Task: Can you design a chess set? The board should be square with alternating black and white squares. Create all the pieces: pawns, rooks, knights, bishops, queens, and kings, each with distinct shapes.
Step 5323:
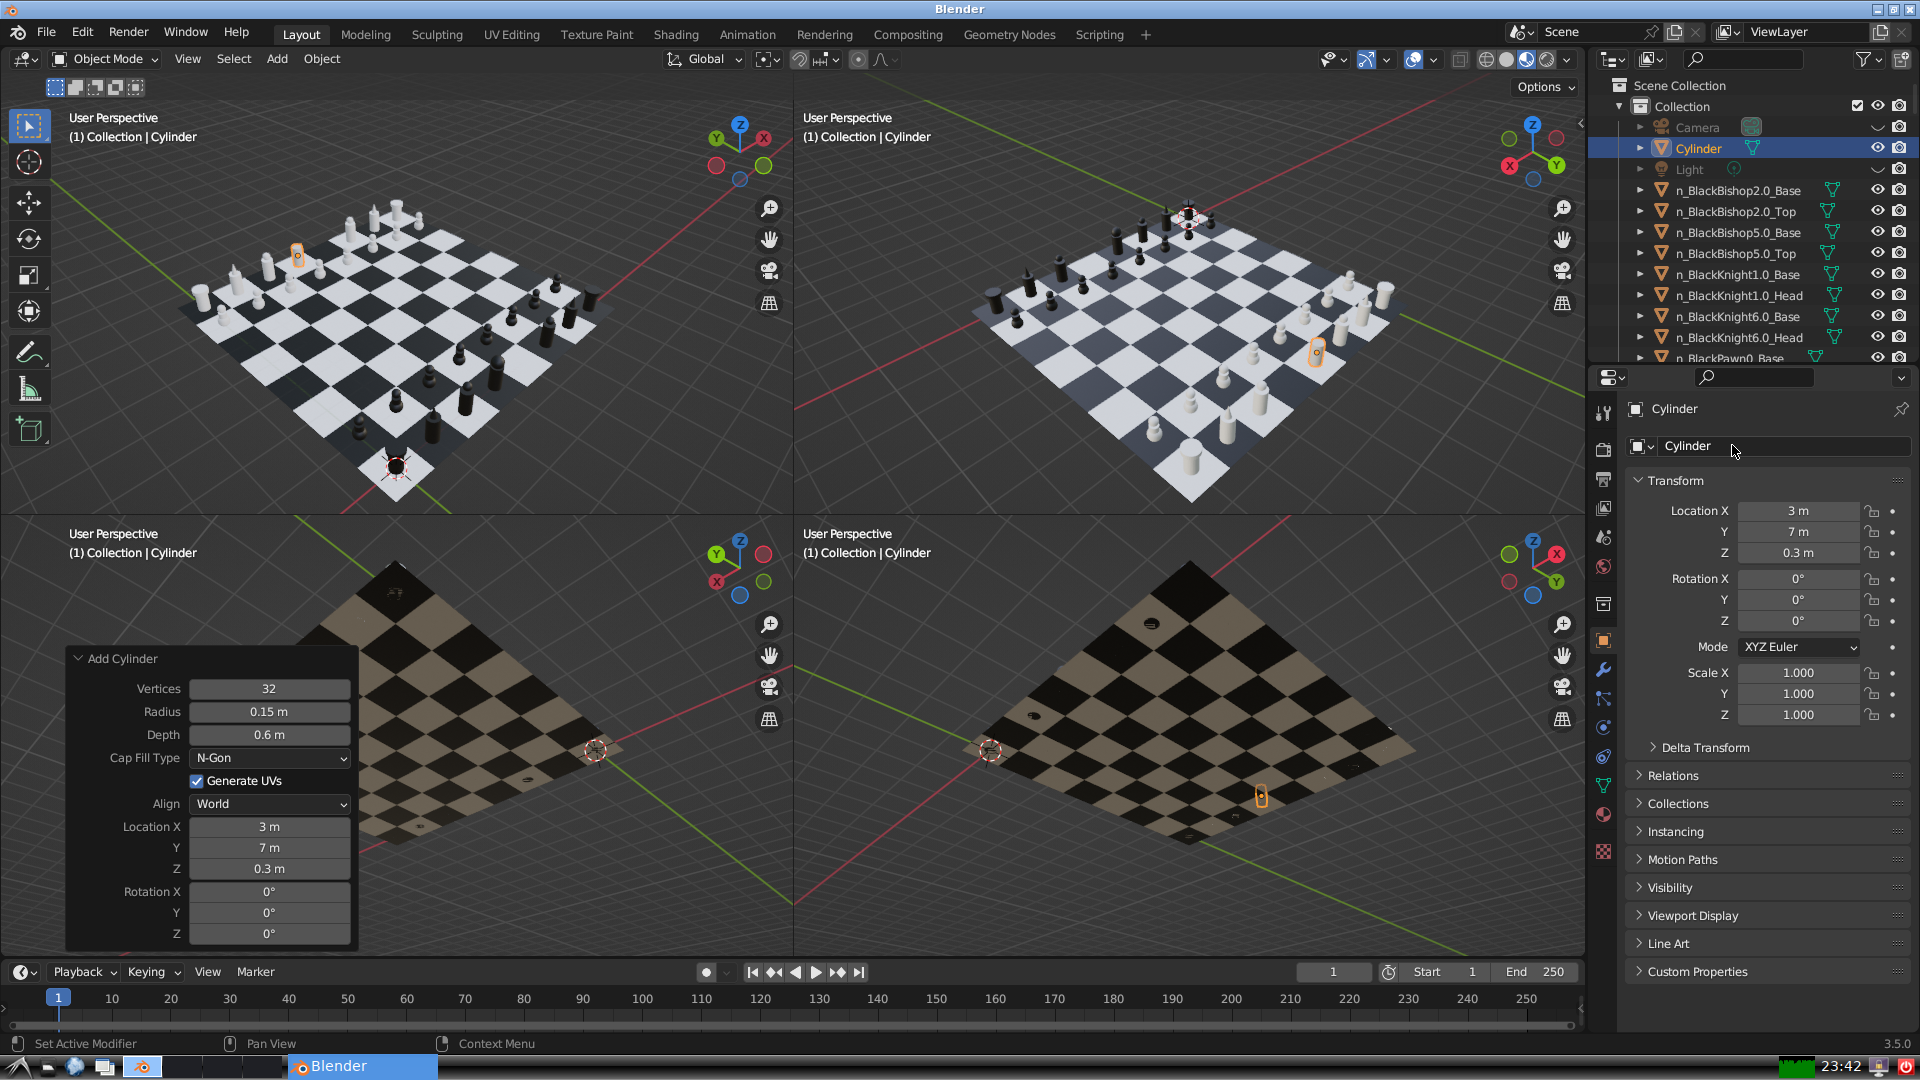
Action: click: no